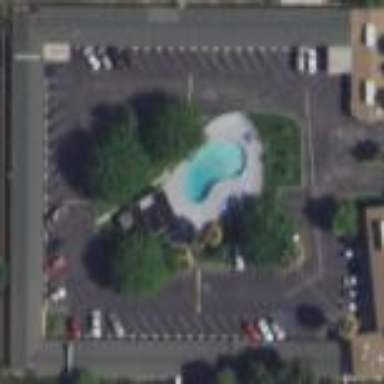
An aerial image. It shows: Hotel that is classified as motel for tourism.